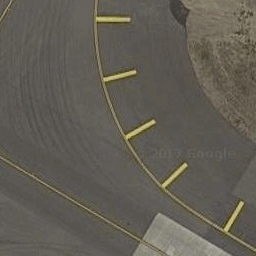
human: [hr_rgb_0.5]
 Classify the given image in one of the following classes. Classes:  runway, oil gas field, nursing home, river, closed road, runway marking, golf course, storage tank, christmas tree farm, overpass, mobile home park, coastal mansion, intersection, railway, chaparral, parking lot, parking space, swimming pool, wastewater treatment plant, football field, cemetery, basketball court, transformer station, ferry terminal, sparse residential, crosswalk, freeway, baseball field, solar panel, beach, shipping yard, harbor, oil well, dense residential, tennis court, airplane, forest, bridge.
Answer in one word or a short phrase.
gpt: runway marking